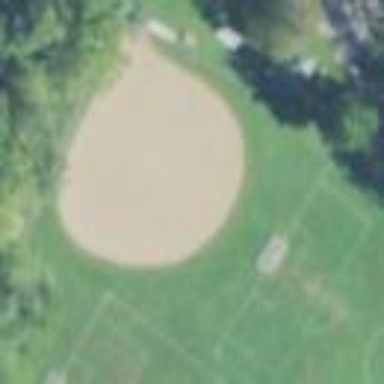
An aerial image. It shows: Clay baseball pitch for leisure and sports.